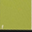
Piece: xx